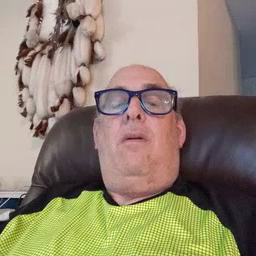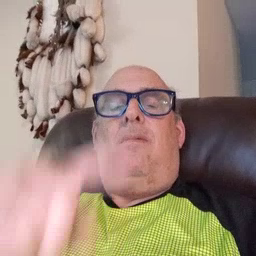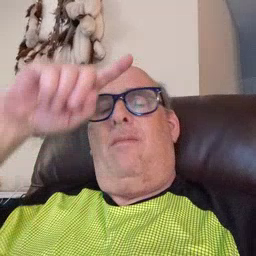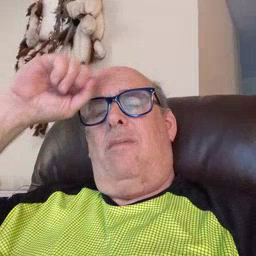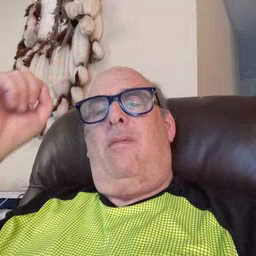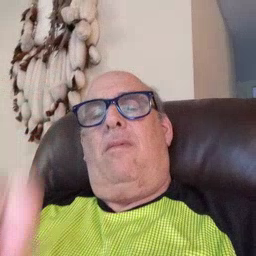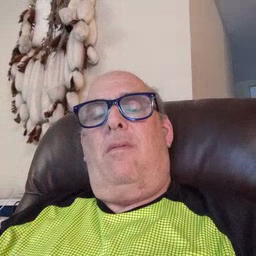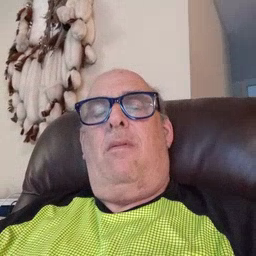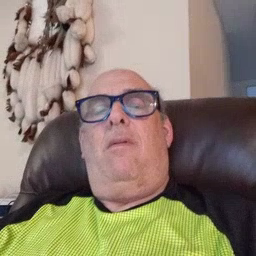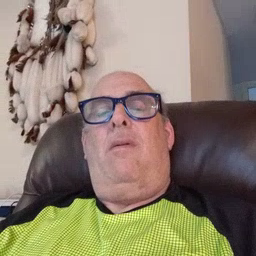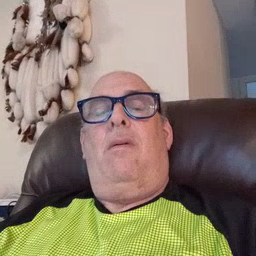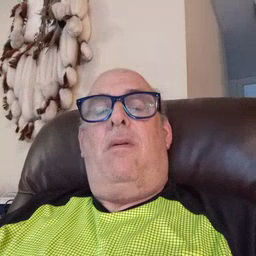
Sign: because